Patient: sex F, age 43
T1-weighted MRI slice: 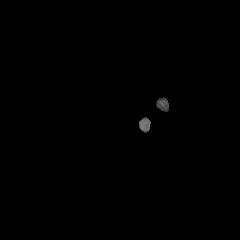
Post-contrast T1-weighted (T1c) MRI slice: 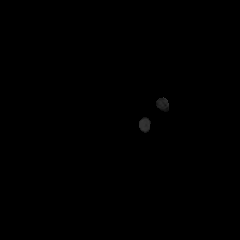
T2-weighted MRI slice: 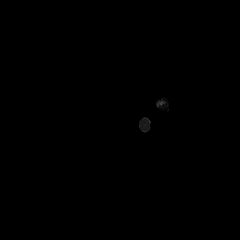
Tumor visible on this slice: no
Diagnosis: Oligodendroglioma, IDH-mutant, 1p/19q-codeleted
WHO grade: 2